Question: I am trying to understand how JSF implementation identifies various possible actions from the user. In the simple application I've put together, I have the following fields configured in the 'login.xhtml' page.
'User name - input field'
'Password - password field'
'Login button'
'Cancel button'
'''
<!DOCTYPE html PUBLIC "-//W3C//DTD XHTML 1.0 Transitional//EN"
"http://www.w3.org/TR/xhtml1/DTD/xhtml1-transitional.dtd">
<html xmlns="http://www.w3.org/1999/xhtml"
xmlns:ui="http://java.sun.com/jsf/facelets"
xmlns:h="http://java.sun.com/jsf/html"
xmlns:f="http://java.sun.com/jsf/core">
<h:head id="head_id" ></h:head>
<h:body id="body_id">
<h:form id="loginForm_id">
<h:panelGrid id="loginPanelGrid_id">
<h:outputText id="nameLabel_id" value="Name"></h:outputText>
<h:inputText id="nameInput_id" value="#{loginBean.name}"></h:inputText>
<h:outputText id="passwordLabel_id" value="Password"></h:outputText>
<h:inputSecret id="passwordInput_id" value="#{loginBean.password}"></h:inputSecret>
</h:panelGrid>
<h:commandButton id="loginBtn_id" value="Do Login" action="#{loginBean.login}"></h:commandButton>
<h:commandButton id="CancelBtn_id" value="Cancel Login" action="#{loginBean.cancel}"></h:commandButton>
</h:form>
</h:body>
</html>
'''
'''
package com.ila;
import javax.faces.bean.ManagedBean;
import javax.faces.bean.SessionScoped;
@ManagedBean
@SessionScoped
public class LoginBean {
private String name;
private String password;
public String getName() {
return name;
}
public void setName(String name) {
this.name = name;
}
public String getPassword() {
return password;
}
public void setPassword(String password) {
this.password = password;
}
public String login() {
if ("a".equals(name)) return "success";
else return "failure";
}
public String cancel() {
return "cancel";
}
}
'''
'''
<!DOCTYPE html PUBLIC "-//W3C//DTD XHTML 1.0 Transitional//EN" "http://www.w3.org/TR/xhtml1/DTD/xhtml1-transitional.dtd">
<html xmlns="http://www.w3.org/1999/xhtml">
<head></head>
<body>
<form id="loginForm_id" name="loginForm_id" method="post"
action="/JSF2TestProject/faces/simple.xhtml"
enctype="application/x-www-form-urlencoded">
<input type="hidden" name="loginForm_id" value="loginForm_id" />
<table id="loginForm_id:loginPanelGrid_id">
<tbody>
<tr>
<td><span id="loginForm_id:nameLabel_id">Name</span></td>
</tr>
<tr>
<td><input id="loginForm_id:nameInput_id" type="text"
name="loginForm_id:nameInput_id" value="a" /></td>
</tr>
<tr>
<td><span id="loginForm_id:passwordLabel_id">Password</span></td>
</tr>
<tr>
<td><input id="loginForm_id:passwordInput_id" type="password"
name="loginForm_id:passwordInput_id" value="" /></td>
</tr>
</tbody>
</table>
<input id="loginForm_id:loginBtn_id" type="submit"
name="loginForm_id:loginBtn_id" value="Do Login" />
<input id="loginForm_id:CancelBtn_id" type="submit"
name="loginForm_id:CancelBtn_id" value="Cancel Login" />
<input type="hidden" name="javax.faces.ViewState" id="javax.faces.ViewState"
value="H4sIAAAAAAAAAI1QTUoDMRj9Ou1QW2ztDwouBBduVJgD6MIiWCwqFUQRXWicie2UTBKTzHS6KR7BAwhewEuIawUXbryDHsCVSR2nuij4Qd6XfCHvvbz7d7C5FFDtoQg5ofKJs41kdw9xO//28Dh3/pIFqwlFwpDXRK5iogUF1RVYdhnxYr7RAFPT/SmNFb0sBQuEdXzaZCI48701jqTsM+G1KA+VHoQC6qe7IzmCaMdpX/Swq9Zvno/vKnKZWAAx1zy58AqGkDWM6c7mutJTfihg1fDEziVysXRcFnBGMVXOYasdKi23tC8Yx0INdvBAQlI1rSCgPHawRcPg9yVXYEeIhDgSkIuY78G4Yq5VVyapjv44UdQYL3xz+16a+cjCJmMEI/q0KK5fbz8/LMicJB5inhmah2UFJcJcRI7M9AAraaZV4Nz0Wa5Nz//JnaIAp5n/ZPaPVM2maKBkYMZAzUA90Ula/AXEIFMaOgIAAA=="
autocomplete="off" />
</form>
</body>
</html>
'''
'''
<?xml version="1.0" encoding="UTF-8"?>
<faces-config
xmlns="http://java.sun.com/xml/ns/javaee"
xmlns:xsi="http://www.w3.org/2001/XMLSchema-instance"
xsi:schemaLocation="http://java.sun.com/xml/ns/javaee http://java.sun.com/xml/ns/javaee/web-facesconfig_2_1.xsd"
version="2.1">
<navigation-rule>
<display-name>login.xhtml</display-name>
<from-view-id>/login.xhtml</from-view-id>
<navigation-case>
<from-outcome>success</from-outcome>
<to-view-id>/welcome.xhtml</to-view-id>
</navigation-case>
</navigation-rule>
<navigation-rule>
<display-name>login.xhtml</display-name>
<from-view-id>/login.xhtml</from-view-id>
<navigation-case>
<from-outcome>failure</from-outcome>
<to-view-id>/login.xhtml</to-view-id>
</navigation-case>
</navigation-rule>
<navigation-rule>
<display-name>login.xhtml</display-name>
<from-view-id>/login.xhtml</from-view-id>
<navigation-case>
<from-outcome>cancel</from-outcome>
<to-view-id>/login.xhtml</to-view-id>
</navigation-case>
</navigation-rule>
</faces-config>
'''

Given that the generated html does NOT have any parameter sent that identifies which button is clicked (atleast I can't see), how does the JSF implementation determine if the 'Do Login' button is clicked or the 'Cancel Login' button is clicked?
What is the purpose of the two hidden (generated by JSF implementation) fields (shown below)? Are these related to the question 1?
'''
<input type="hidden" name="loginForm_id" value="loginForm_id" />
<input type="hidden" name="javax.faces.ViewState" id="javax.faces.ViewState"
value="H4sIAAAAAAAAAI1QTUoDMRj9Ou1QW2ztDwouBBduVJgD6MIiWCwqFUQRXWicie2UTBKTzHS6KR7BAwhewEuIawUXbryDHsCVSR2nuij4Qd6XfCHvvbz7d7C5FFDtoQg5ofKJs41kdw9xO//28Dh3/pIFqwlFwpDXRK5iogUF1RVYdhnxYr7RAFPT/SmNFb0sBQuEdXzaZCI48701jqTsM+G1KA+VHoQC6qe7IzmCaMdpX/Swq9Zvno/vKnKZWAAx1zy58AqGkDWM6c7mutJTfihg1fDEziVysXRcFnBGMVXOYasdKi23tC8Yx0INdvBAQlI1rSCgPHawRcPg9yVXYEeIhDgSkIuY78G4Yq5VVyapjv44UdQYL3xz+16a+cjCJmMEI/q0KK5fbz8/LMicJB5inhmah2UFJcJcRI7M9AAraaZV4Nz0Wa5Nz//JnaIAp5n/ZPaPVM2maKBkYMZAzUA90Ula/AXEIFMaOgIAAA=="
autocomplete="off" />
'''
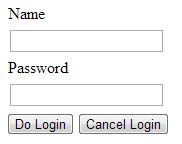
Answer: The actions are identified by the names of the controls, JSF internally maps these to the actual methods within the bean.
The ViewState is the state of the form before you rendered it, this way it's easy for it to compare the previous form state to the current form state (in order to fire change events and such).